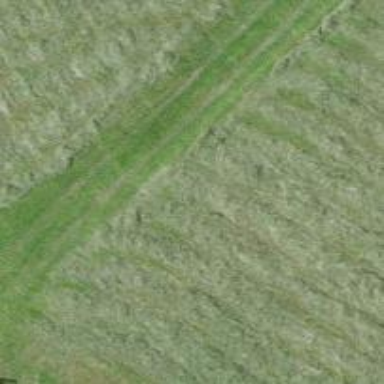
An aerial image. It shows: Grass track with grade5 tracktype.